Interaction volume radius: 5 \u00c5
Interaction volume height: 20 \u00c5
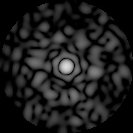
Disorder parameter: 0.8892